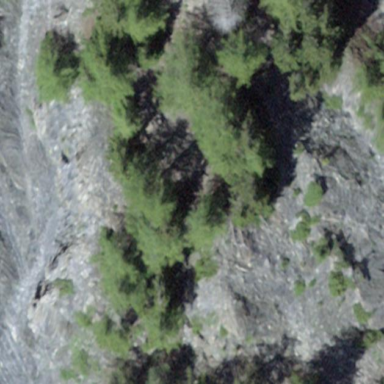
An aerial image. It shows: Forest area.